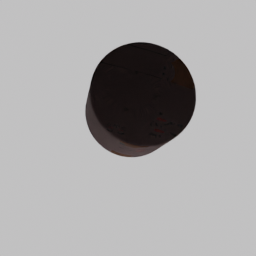
Label: furniture